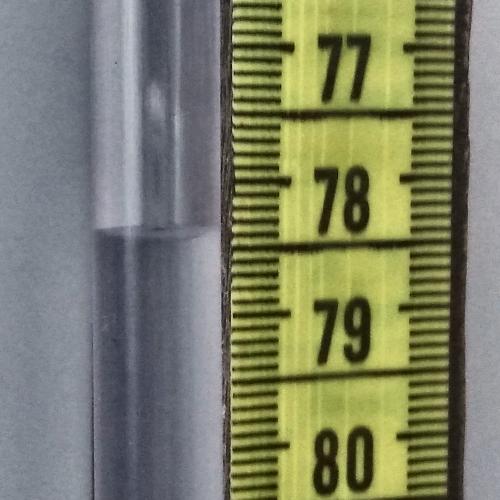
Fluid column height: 78.4 cm